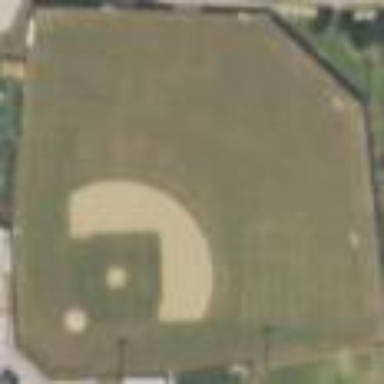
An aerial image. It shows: Baseball pitch for leisure land.